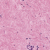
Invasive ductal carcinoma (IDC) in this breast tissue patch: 0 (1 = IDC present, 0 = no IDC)